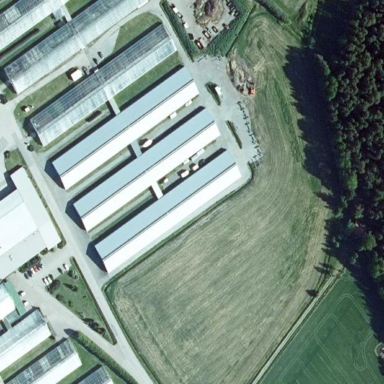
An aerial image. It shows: Greenhouse.